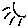
Label: sun